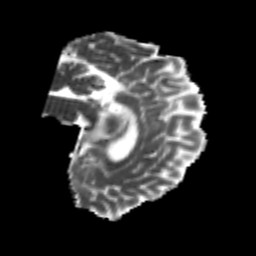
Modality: MD
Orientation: sagittal
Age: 26
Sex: female
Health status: healthy
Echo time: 0.074 s